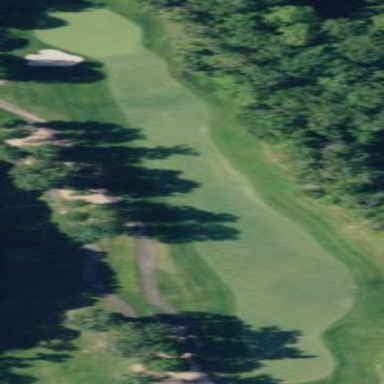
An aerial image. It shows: Golf fairway in the image.